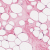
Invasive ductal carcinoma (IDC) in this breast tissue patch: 0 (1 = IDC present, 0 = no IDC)